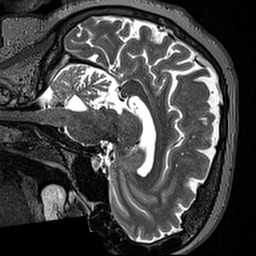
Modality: T2w
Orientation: sagittal
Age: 65
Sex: female
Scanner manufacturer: siemens
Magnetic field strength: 3 T
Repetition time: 3.2 s
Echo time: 0.567 s